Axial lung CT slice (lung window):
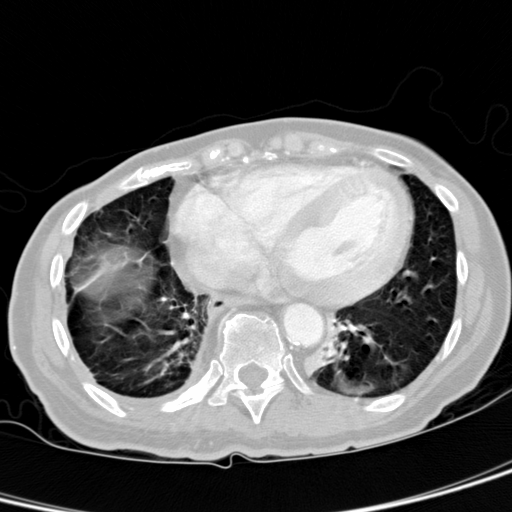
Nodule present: no